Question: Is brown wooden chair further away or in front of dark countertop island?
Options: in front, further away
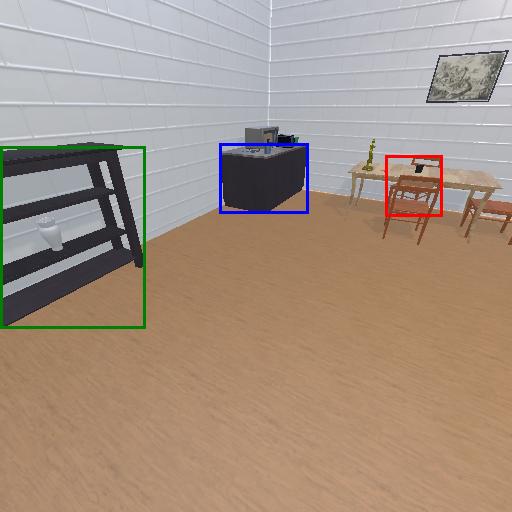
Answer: in front